Question:
Hi Guys,
Thats all what I need. Looks easy, or?
For the first seen yes, it is. But this box can have different width, depending on the text (number) what comes dynamically.
What I tried, or I was thinking about:
- - -
I'm searching for cross browser soluton for this "simple" thing. It can be javascript or jQuery as well. Any Ideas? Thanks in advance!
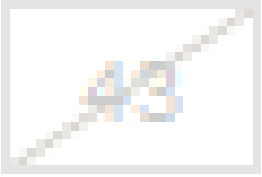
Answer: Use HTML5 Canvas?
That will work on everything except IE<=8. To support older IEs you could use one of the Canvas polyfill libraries.
See: <URL>